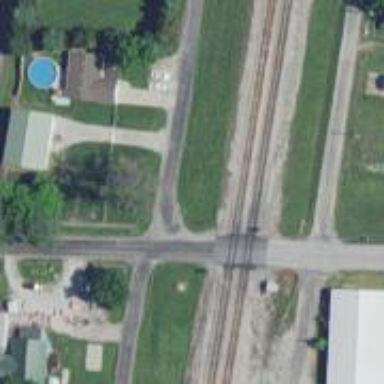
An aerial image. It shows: Railway level crossing.